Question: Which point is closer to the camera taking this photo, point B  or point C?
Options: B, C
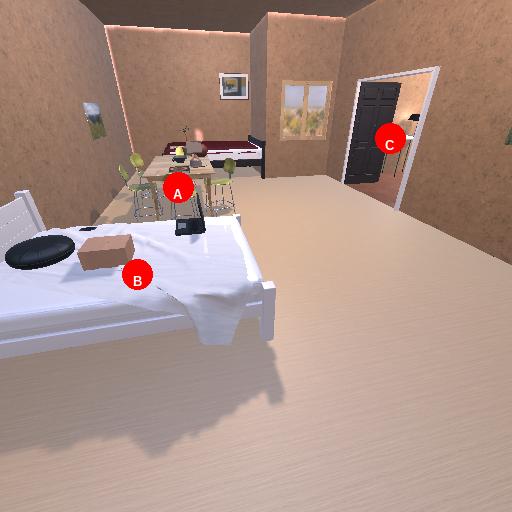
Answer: B